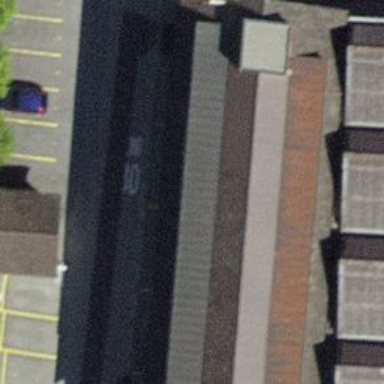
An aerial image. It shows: Building with gabled roof.